Question: ok, this one is driving me nuts... I just can't seem to figure out the correct way to make html bindings in knockout, play nicely with twitter bootstrap elements.
I have, the following HTML:
'''
<li><a href="#"><i class="icon-user"></i> Enable/Disable User</a></li>
'''
This line is actually part of some other li's that are in a ul, but I'm showing ONLY the bit I need for simplicity.
As you can see, I'm also using twitter bootstrap here, as is evidenced by the icon class.
Ok, so that's all good, when I render my menu that a tag shows up correctly, all nicely rendered in bootstrap style, and everything is great.
Now, I want to change this, so that instead of the menu option always saying the same thing, it changes depending on the view model.
For my view models I'm using knockout.js with a view model that looks like the following:
'''
function UserListViewModel()
{
var self = this;
self.ListItems = ko.observableArray([]);
self.LoadListData = function()
{
self.ListItems([]);
$.getJSON('/api/getusers',null,function(results)
{
self.ListItems(results);
}
}
}
'''
The observable array when loaded using the 'LoadListData' function, works perfectly, and loads the ListItems with an array of records returned from my API in Json, each record looks like the following:
{"recordid": 1, "loginname": "joe", "fullname": "joe person", "isallowedlogin": 1}
That's just one record, there are multiple, all retrieved from my users table in my db
the property that's of interest to this question is the "isallowedlogin" property.
I'm currently, binding this list of users to a table in my document, using the knockout template binding:
'''
<tbody data-bind="template: { name: 'UserListItemTemplate', foreach: ListItems, as: 'ListItem' }">
</tbody>
'''
And the LI tag I showed at the beginning of this question, is part of that template...
'''
<script type="text/html" id="UserListItemTemplate">
<tr data-bind="css: { success: loginallowed == 1, error: loginallowed == 0}">
<td data-bind="text: recordid">xx</td>
<td>
<li><a href="#"><i class="icon-user"></i> Enable/Disable User</a></li>
</td>
</tr>
</script>
'''
Again, there are other LI tags, and anchors etc, I'm showing only what's needed for this question.
So far, so good...
I get a table, with all my users in it, and a link at the end of each row, when I load the data, and all the bindings work great, the css on the row changes green or red depending on allowed to login status.
Now as I mentioned earlier, I now want to dynamically change the text on the anchor tag so that
IF isallowedlogin = 1 then I get
'''
<li><a href="#"><i class="icon-user"></i> Disable User</a></li>
'''
rendered otherwise IF isallowedlogin = 0 then I get
'''
<li><a href="#"><i class="icon-user"></i> Enable User</a></li>
'''
rendered. all prety simple stuff, or so I thought.
if I use a text binding
'''
data-bind="text: 'Disable User'"
'''
or a text binding with a computedObservable / observable in my model..
'''
data-bind="text: someComputedObservable()"
'''
things work, BUT I loose the icon
if I use the HTML binding:
'''
data-bind="html: '<i class="..."></i> Disable User'"
'''
or a html binding with a computedObservable / observable in my model..
'''
data-bind="html: '<i class="..."></i> ' + someComputedObservable()"
'''
I get knockout complaining about parsing errors and all sorts of madness, even if I try to assemble the string using things like < and %22 to encode the special chars.
my third attempt, was to just use a computed observable, and build the HTML string directly in the function:
'''
function UserListViewModel()
{
var self = this;
self.ListItems = ko.observableArray([]);
self.GetListItemText = ko.computedObservable(function(ListItem)
{
if(ListItem.isloginallowed == 1) {
return '<i class="icon-user"></i> Disable User';
}
else {
return '<i class="icon-user"></i> Enable User';
}
});
}
'''
Then I tried to bind that:
'''
data-bind="html: $parent.GetListItemText"
'''
only to find out that you cant pass anything to a computed observable, so I had no idea which row of data I was currently on while rendering the link in the table, hence I can't make a decision on what the text should be.
So, finally, I thought... let's try a regular function, outside the view model...
I know I can pass the current object to that, and not have a problem...
wrong...
if I define:
'''
function GetMenuEnabledDisabledOptionText(ListItem)
{
if(ListItem.isloginallowed == 1) {
return '<i class="icon-user"></i> Disable User';
}
else {
return '<i class="icon-user"></i> Enable User';
}
}
'''
Outside my view model, then bind it as follows:
'''
<li><a href="#" data-bind="html: GetMenuEnabledDisabledOptionText">xx</a></li>
'''
When I render the menu, the ACTUAL option text that gets inserted into the anchor tag is the function definition as typed in the JS file!!!

All I want to be able to do is update the text without killing the icon, if I have to build the string including the HTML by hand, then so be it, but I'd like to get knockout to only compute and update the relevant bit if possible.
It's such a simple thing to need to do, but the way JavaScript is makes it a Pain in the A** to do...
Any Ideas?
## UPDATE 1
I figured out the reason why I was getting the entire function definition rather than the returned text, it appears I was being a bit of a tool, I hadn't spotted that I wasn't appending the parenthesis after the function name, so
'''
<li><a href="#" data-bind="html: GetMenuEnabledDisabledOptionText">xx</a></li>
'''
should have been
'''
<li><a href="#" data-bind="html: GetMenuEnabledDisabledOptionText()">xx</a></li>
'''
....
Still looking for ideas on the text updating though...
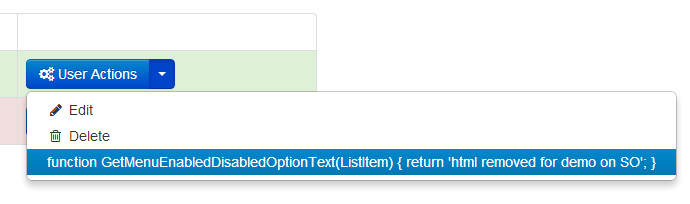
Answer: Ok after several frustrating hours.....
it turns out, all I had to do was to pass $data to my computed observable in my template binding...
so, if we have the following view model:
'''
function UserListViewModel()
{
var self = this;
self.ListItems = ko.observableArray([]);
self.GetListItemText = ko.computedObservable(function(ListItem)
{
if(ListItem.isloginallowed == 1) {
return '<i class="icon-user"></i> Disable User';
}
else {
return '<i class="icon-user"></i> Enable User';
}
});
}
'''
Previously was causing me problems beacuse 'ListItem' as always null....
however, if I define my Binding as:
'''
data-bind="html: GetListItemText($data)"
'''
Magically when I then try to access my ListItem, I have my properties for each row I'm looping over :-)
Oh well, lessons to be learned....